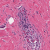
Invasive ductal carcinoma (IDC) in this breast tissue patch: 0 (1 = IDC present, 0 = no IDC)